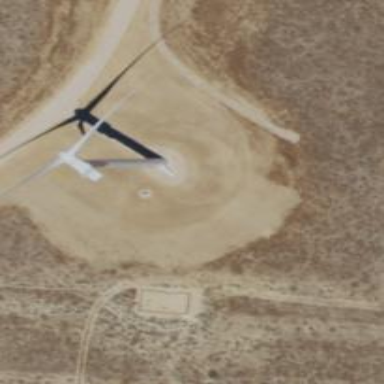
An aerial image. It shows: Wind generator with horizontal axis. The wind turbine is from Vestas.